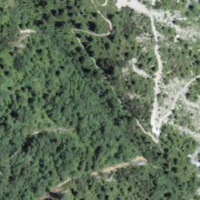
EUNIS habitat code: 43
Species observed at this site:
Saxifraga aizoides
Dryas octopetala